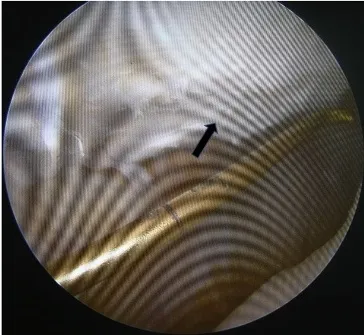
B. Articular cartilage defect on posteromedial patella with a diameter of 2.5 cm (pointed by the arrow).
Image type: radiology (ultrasound)